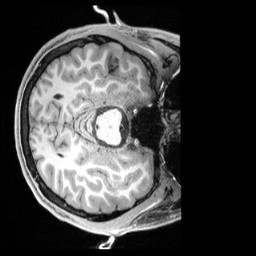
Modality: T1w
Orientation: axial
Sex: male
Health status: ill
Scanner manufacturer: siemens
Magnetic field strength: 3 T
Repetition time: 2.4 s
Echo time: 0.00201 s